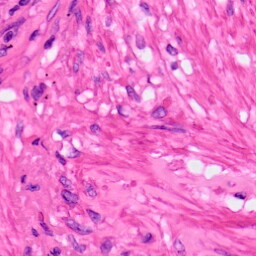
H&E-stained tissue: Lung